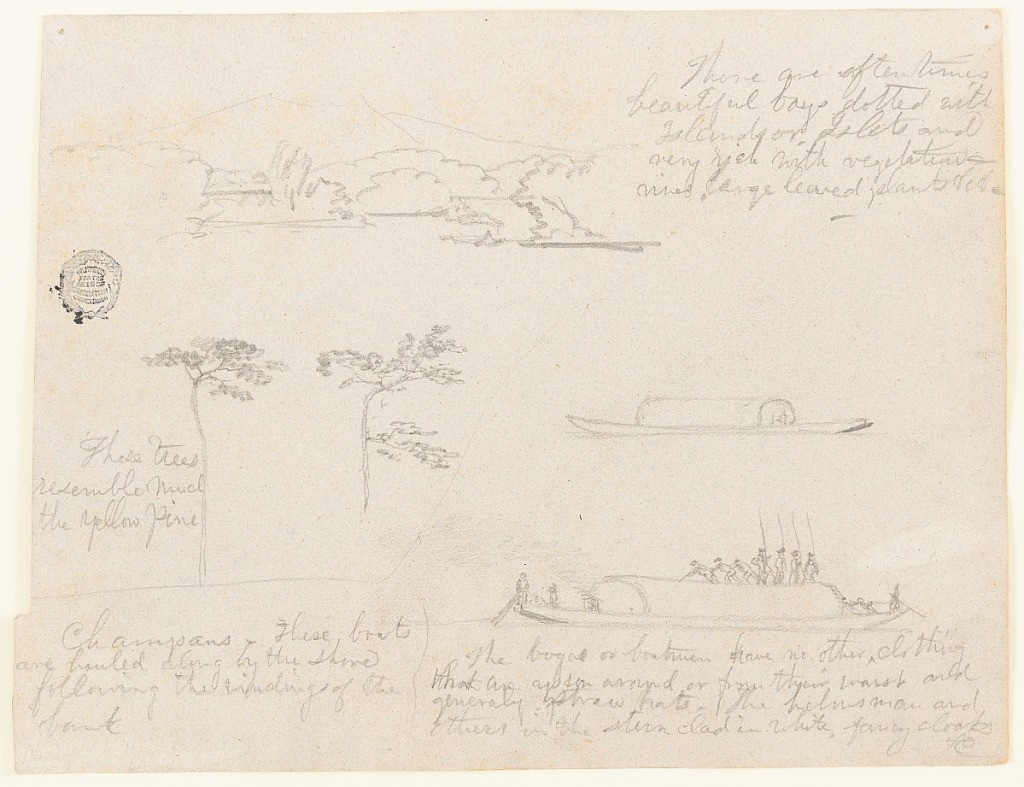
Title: Champans and Scenery along the Río Magdalena, Colombia
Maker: Frederic Edwin Church, American, 1826–1900
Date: May 1853
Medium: Graphite on gray laid paper
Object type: Drawing
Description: Mixed sketches along the Magdalena River in Colombia showing views of river boats known as champans, trees, and an inlet. At right, two champans are shown in profile, with the lower one manned by twelve figures--eight of whom stand atop the boat's covering and push it through the water with long poles. A fire burns out of a hearth on the boat's bow known as a fogon, an sends smoke into the air. At left, two trees with tall, thin trunks and sparse canopies are shown. Along the upper margin at left, a view of a river inlet is shown. Distant, rugged mountains are visible in the background.